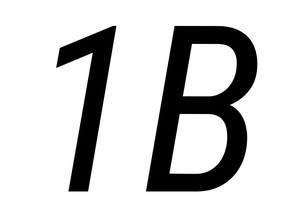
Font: Roboto-Italic_Condensed_Italic